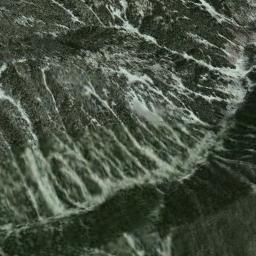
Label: mountain